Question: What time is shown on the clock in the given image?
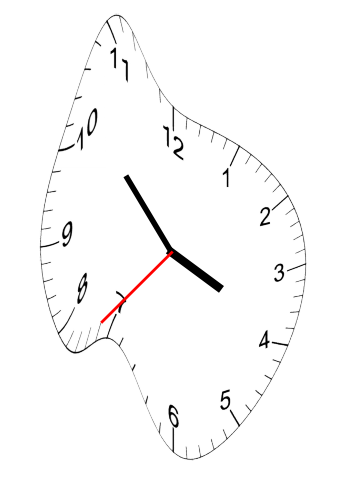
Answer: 03:52:37